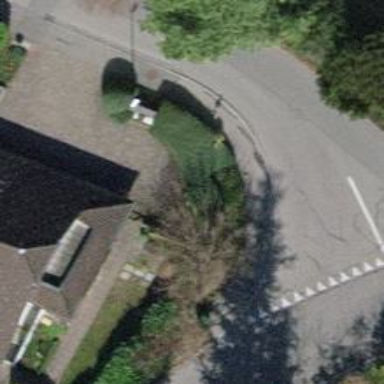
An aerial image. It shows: Post box.